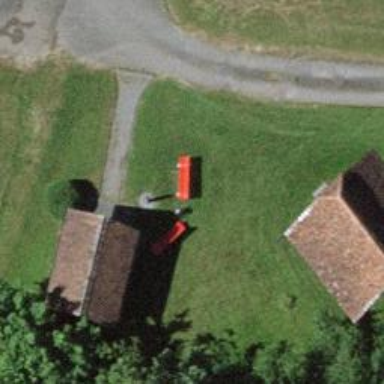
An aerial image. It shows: Red bench.